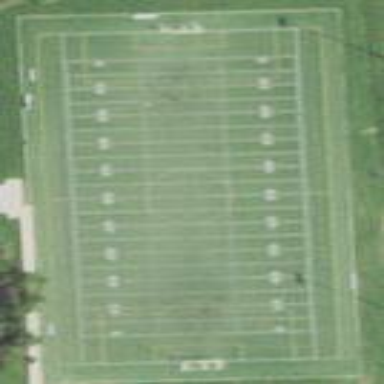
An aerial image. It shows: American football pitch for leisure and sport activities.